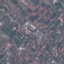
Land use / land cover: Residential